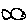
Label: fish